Question: Is their anyway of changing the below to included all fields names only and values one thing i noticted that when testing this it also brought other information about the entitiy back im only wanting the fields that have been entered or changed by the user??
'''
public static string ObjectToNotes(object obj)
{
if (obj == null)
{
throw new ArgumentNullException("obj", "Value can not be null or Nothing!");
}
StringBuilder sb = new StringBuilder();
Type t = obj.GetType();
PropertyInfo[] pi = t.GetProperties();
for (int index = 0; index < pi.Length; index++)
{
sb.Append(pi[index].GetValue(obj, null));
if (index < pi.Length - 1)
{
sb.Append(Environment.NewLine);
}
}
return sb.ToString();
}
'''
Right now this will save out the values for the entity only passed
As you can see from the image above the code is getting the values ok and fields but just not any drop downs related text
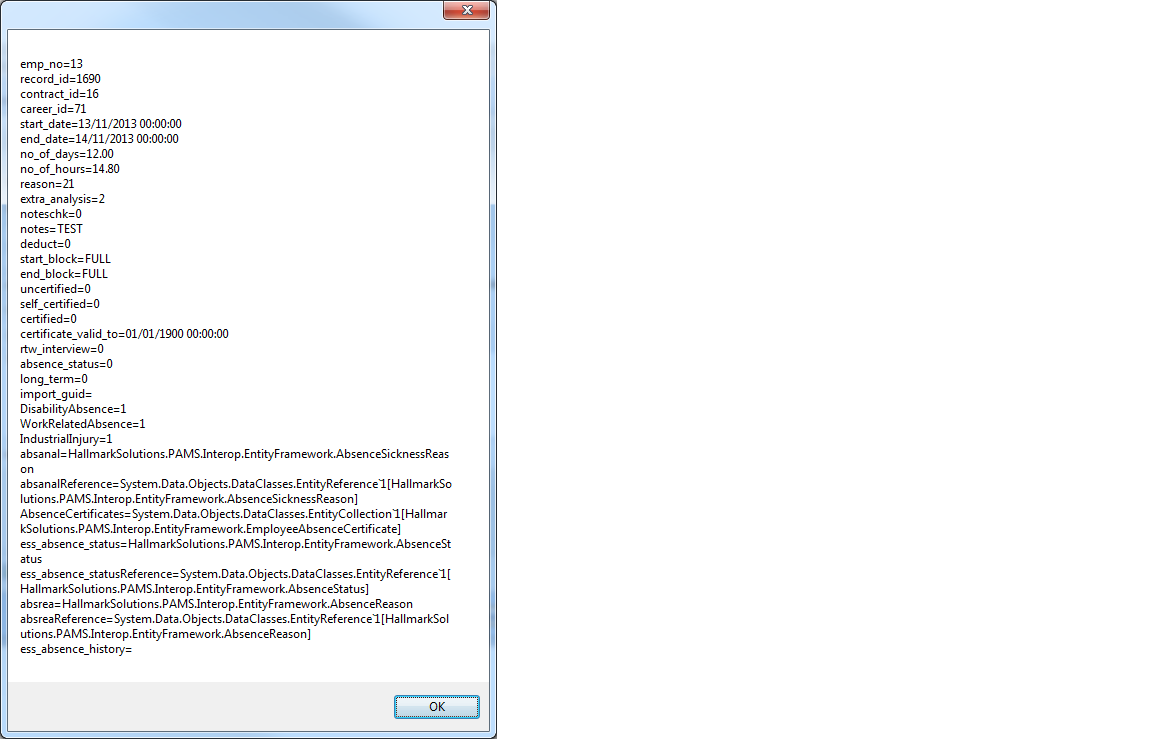
Answer: Assuming by entered by the user you mean not having a string representation that is null or empty then try the following:
'''
var properties = t.GetProperties();
var values = properties.Select(p => p.GetValue(obj, null)).Where(v => v != null && !string.IsNullOrEmpty(p.ToString());
var result = string.Join(Environment.NewLine, values);
'''
In order to determine whcih fields have changed, you will need to pass two objects. One representing the entity in its pre-changed state and the other in its post-changed state and compare the properties:
'''
var properties = t.GetProperties();
var before = properties.Select(p => new { property = p, value = p.GetValue(prechange, null) }).Where(v => v.value != null && !string.IsNullOrEmpty(p.value.ToString()).ToDictionary(p => p.property.Name, p => p.value);
var after = properties.Select(p => new { property = p, value = p.GetValue(postchange, null) }).Where(v => v.value != null && !string.IsNullOrEmpty(p.value.ToString()).ToDictionary(p => p.property.Name, p => p.value);
// You can then compare the keys / values of before and after dictionaries here
'''